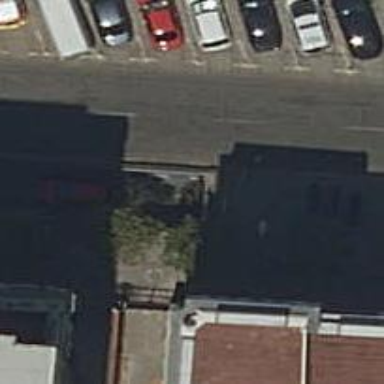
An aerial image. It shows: Parking entrance.